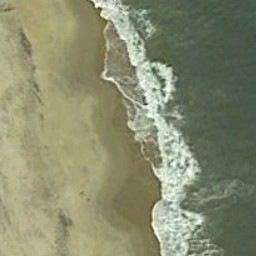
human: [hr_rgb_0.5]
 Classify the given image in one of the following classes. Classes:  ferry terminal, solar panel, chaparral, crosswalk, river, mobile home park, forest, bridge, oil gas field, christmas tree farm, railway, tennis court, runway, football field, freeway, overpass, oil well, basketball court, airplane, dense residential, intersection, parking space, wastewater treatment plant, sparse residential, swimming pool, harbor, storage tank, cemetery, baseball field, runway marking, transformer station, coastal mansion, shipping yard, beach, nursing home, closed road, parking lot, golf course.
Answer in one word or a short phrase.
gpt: beach